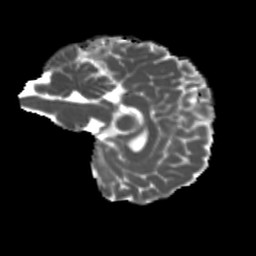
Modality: MD
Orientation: sagittal
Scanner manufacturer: siemens
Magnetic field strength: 3 T
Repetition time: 4 s
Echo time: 0.0594 s